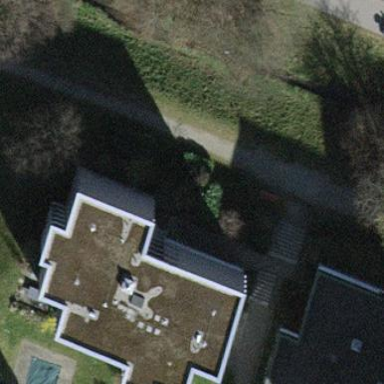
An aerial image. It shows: Building with apartments and flat roof.